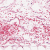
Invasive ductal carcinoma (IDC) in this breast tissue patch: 0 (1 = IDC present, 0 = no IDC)